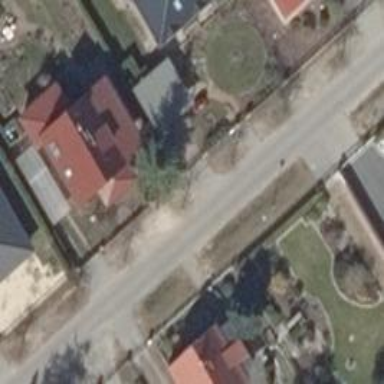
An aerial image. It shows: Footway along the road.